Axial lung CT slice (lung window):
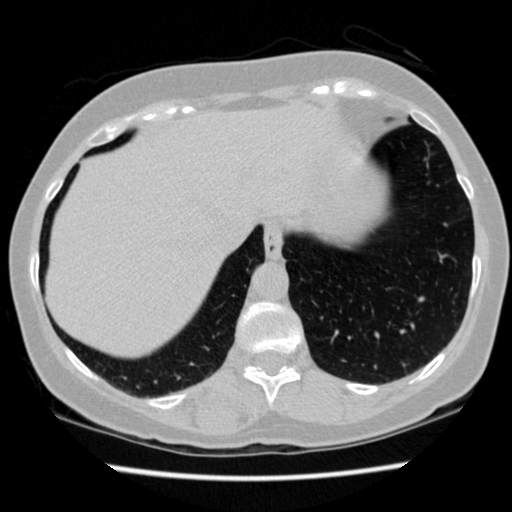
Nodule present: no